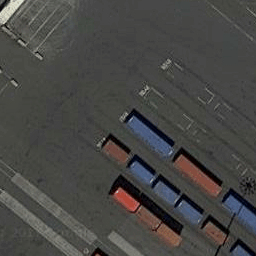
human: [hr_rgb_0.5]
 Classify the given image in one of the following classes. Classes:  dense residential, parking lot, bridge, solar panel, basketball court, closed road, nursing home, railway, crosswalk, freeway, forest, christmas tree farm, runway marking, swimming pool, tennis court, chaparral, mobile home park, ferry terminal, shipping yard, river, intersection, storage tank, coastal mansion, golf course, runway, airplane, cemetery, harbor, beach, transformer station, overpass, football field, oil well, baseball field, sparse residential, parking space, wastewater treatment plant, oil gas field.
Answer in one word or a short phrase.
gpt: shipping yard